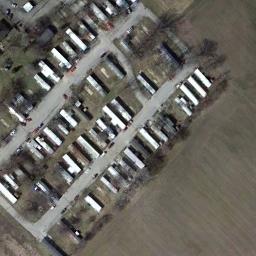
Label: residential